Question: It is possible to directly edit files in a repository stored on GitHub through the web interface. Most of us would never do this but it has its uses.

I teach an introductory level course. I'd like to use Git and GitHub for homework distribution and collection (GitHub offers free private accounts for education). However, I can't ask completely fresh students to learn Git, at least not in the first few weeks. For the first few weeks I would like to say
> "You can upload your homework by clicking on this sequence of buttons on github.com"
and then eventually teach them how to use the command line.
Ideally I'd like for them to be able to upload new files, not just edit existing ones. I can't find a way to do this though. How can I use the GitHub web interface for a similar purpose?
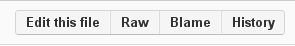
Answer: Note that since early December 2012, you can create <URL>:

> : You can pre-fill the filename field using just the URL.
Typing '?filename=yournewfile.txt' at the end of the URL will pre-fill the filename field with the name 'yournewfile.txt'.